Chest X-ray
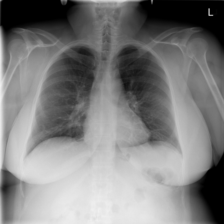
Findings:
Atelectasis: negative
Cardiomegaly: negative
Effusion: negative
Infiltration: negative
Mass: negative
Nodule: negative
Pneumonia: negative
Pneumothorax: negative
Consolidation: negative
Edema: negative
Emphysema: negative
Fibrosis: negative
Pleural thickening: negative
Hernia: negative